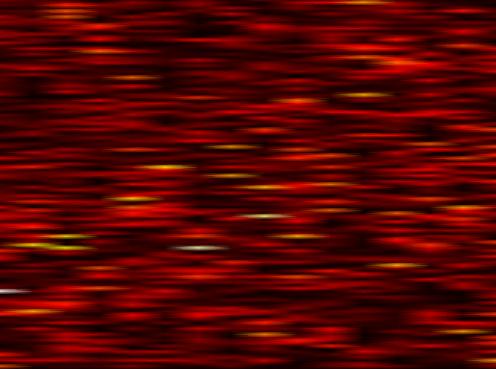
Label: OFDM